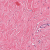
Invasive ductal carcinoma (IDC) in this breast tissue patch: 0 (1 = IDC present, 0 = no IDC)